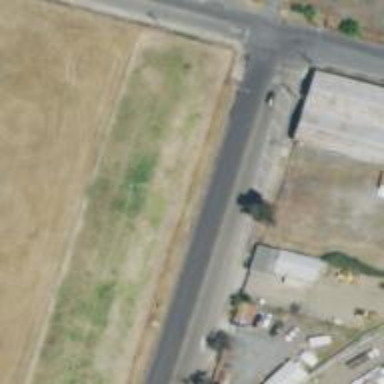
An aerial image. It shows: Tertiary road.